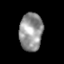
Tissue: skin
Cell type: Epithelial cells
Senescence score: 0.2717
Nuclear area (px): 869
Mean DAPI intensity: 146.829